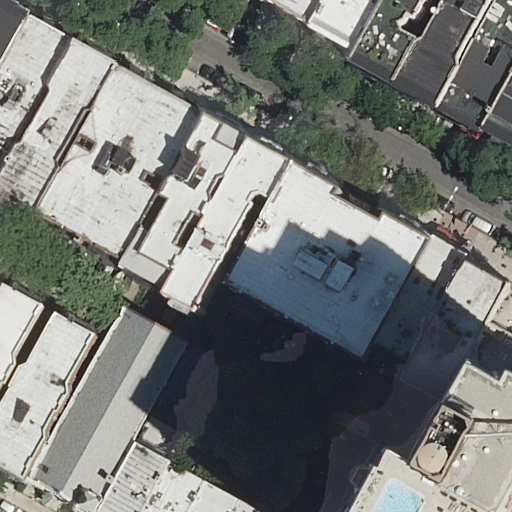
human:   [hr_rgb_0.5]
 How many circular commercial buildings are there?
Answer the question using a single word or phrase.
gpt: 0

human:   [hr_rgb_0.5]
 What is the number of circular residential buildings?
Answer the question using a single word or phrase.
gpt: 0

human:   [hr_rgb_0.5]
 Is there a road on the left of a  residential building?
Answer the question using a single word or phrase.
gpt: yes

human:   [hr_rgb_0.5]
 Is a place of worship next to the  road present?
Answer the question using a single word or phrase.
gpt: yes

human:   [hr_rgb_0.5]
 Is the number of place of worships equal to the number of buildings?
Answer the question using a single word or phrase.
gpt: no

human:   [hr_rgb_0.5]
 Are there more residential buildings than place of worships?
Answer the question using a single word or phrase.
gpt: yes

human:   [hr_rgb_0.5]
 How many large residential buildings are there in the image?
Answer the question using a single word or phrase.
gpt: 3

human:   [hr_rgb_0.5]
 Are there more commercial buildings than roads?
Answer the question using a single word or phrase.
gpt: no

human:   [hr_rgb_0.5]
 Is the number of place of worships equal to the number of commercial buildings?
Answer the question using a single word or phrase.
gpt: no

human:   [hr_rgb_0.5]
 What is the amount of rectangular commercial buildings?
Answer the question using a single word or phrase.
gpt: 0

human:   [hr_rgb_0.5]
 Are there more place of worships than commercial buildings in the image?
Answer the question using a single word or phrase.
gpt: yes

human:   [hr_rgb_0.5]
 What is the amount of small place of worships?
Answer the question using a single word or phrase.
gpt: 0

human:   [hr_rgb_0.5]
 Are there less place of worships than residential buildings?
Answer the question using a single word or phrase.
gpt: yes

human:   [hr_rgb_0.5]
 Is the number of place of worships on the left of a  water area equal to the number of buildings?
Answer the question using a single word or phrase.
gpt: no

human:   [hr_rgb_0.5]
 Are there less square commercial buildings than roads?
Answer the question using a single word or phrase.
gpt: yes

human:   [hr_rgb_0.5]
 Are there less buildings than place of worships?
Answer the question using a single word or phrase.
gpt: no

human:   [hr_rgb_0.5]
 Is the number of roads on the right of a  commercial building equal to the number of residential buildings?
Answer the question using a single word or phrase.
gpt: no

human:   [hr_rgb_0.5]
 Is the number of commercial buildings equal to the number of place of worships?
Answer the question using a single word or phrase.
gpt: no

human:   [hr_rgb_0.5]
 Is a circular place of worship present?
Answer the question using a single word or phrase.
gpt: no

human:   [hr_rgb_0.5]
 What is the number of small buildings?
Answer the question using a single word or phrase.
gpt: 11

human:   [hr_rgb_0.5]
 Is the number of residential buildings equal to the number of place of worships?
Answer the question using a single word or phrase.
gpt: no

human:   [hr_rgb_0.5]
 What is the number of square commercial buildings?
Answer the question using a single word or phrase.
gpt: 0

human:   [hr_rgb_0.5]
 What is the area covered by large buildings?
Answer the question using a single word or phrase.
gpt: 2732m2

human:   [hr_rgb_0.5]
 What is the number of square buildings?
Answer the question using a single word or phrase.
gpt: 0

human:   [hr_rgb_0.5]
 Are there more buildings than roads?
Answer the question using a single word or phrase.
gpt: yes

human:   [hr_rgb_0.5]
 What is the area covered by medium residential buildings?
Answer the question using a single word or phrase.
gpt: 2131m2

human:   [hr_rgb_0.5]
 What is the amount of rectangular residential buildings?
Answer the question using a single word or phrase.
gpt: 14

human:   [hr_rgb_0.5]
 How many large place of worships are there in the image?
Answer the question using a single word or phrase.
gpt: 1

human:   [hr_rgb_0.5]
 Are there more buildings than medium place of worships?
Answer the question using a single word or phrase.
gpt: yes

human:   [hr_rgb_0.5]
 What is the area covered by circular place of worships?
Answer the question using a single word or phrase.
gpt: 0m2

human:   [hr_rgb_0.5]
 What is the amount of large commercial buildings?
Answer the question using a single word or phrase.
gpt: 0

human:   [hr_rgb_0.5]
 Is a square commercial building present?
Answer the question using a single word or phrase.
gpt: no

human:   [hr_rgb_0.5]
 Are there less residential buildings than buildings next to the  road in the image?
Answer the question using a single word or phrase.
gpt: yes

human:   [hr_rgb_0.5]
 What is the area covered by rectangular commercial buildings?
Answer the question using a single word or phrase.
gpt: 0m2

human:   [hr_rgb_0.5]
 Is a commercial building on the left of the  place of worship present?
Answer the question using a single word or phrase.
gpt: no

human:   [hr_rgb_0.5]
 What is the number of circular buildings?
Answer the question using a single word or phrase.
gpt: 0